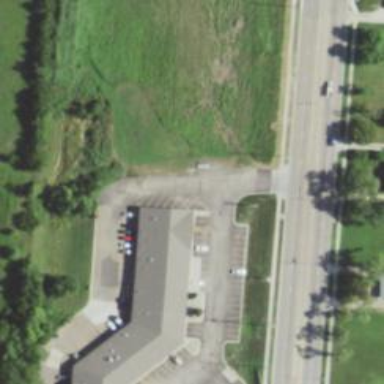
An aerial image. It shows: Veterinary facility.